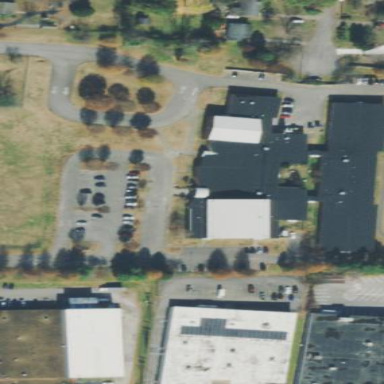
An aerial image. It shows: School.